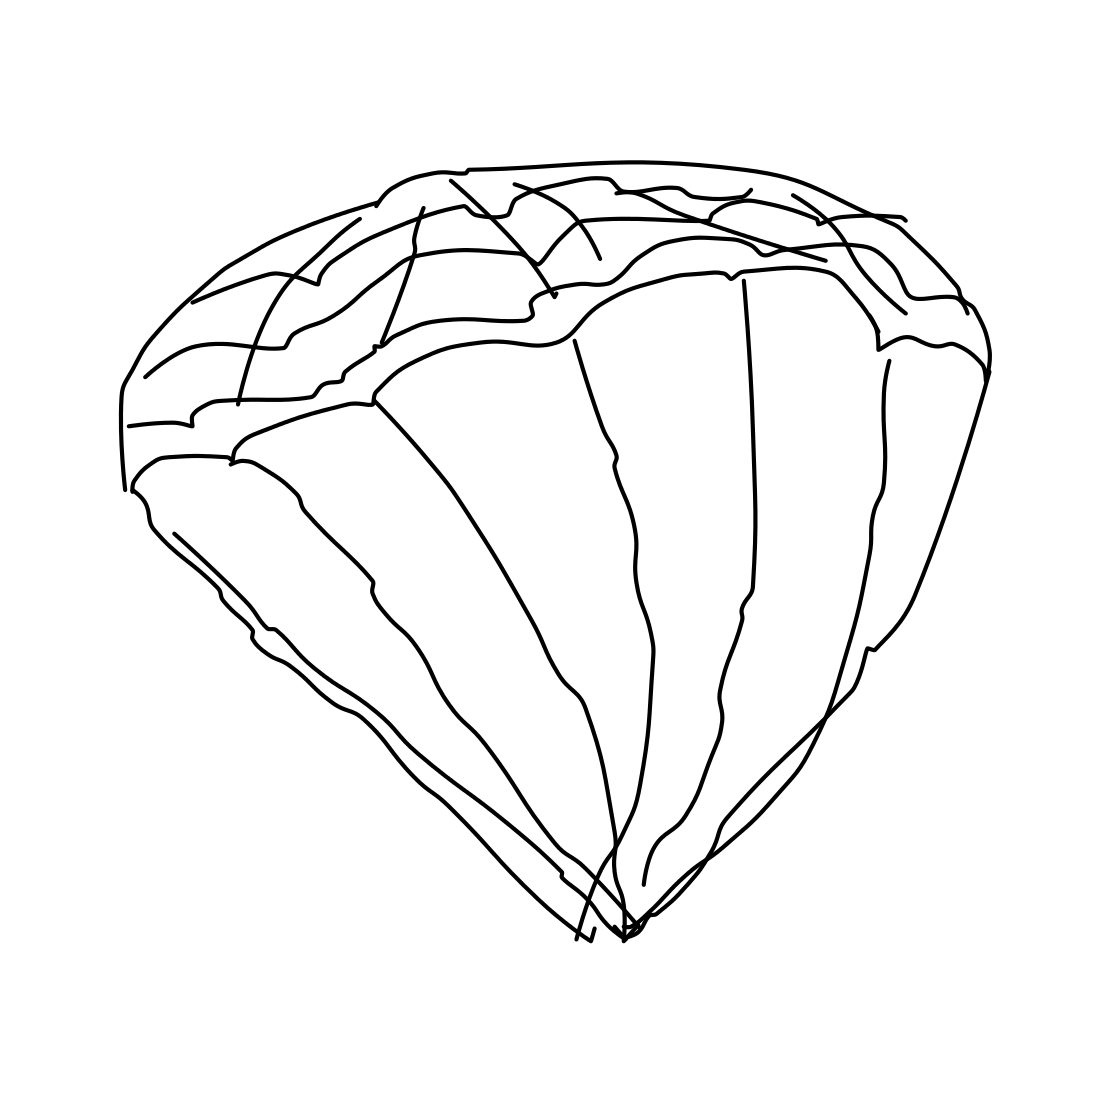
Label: parachute